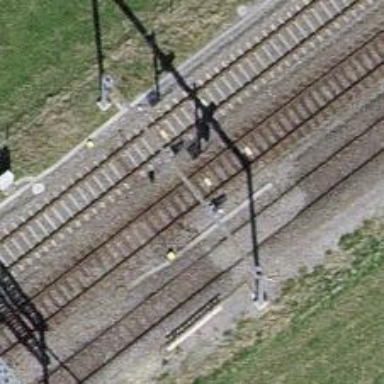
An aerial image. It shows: Railway signal.